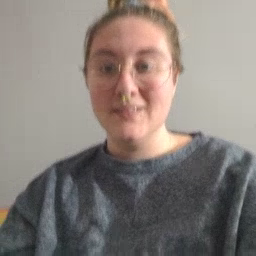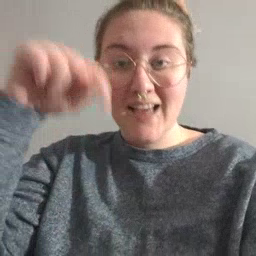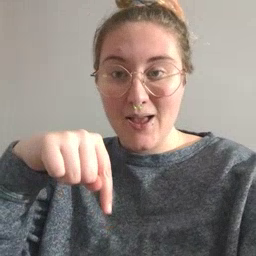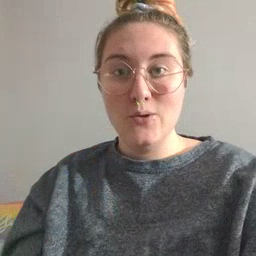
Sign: down